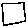
Label: square